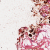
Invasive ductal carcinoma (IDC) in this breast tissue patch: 0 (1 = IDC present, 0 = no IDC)